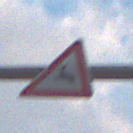
Verkehrszeichen: WildwechselRechts
Umgebung: Outdoor, Nature
Tageszeit: SunriseSunset
Wetter: PartlyCloudy
Licht: Natural
Jahreszeit: NotSpecified
Kontrast: LowContrast